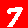
Digit: 7